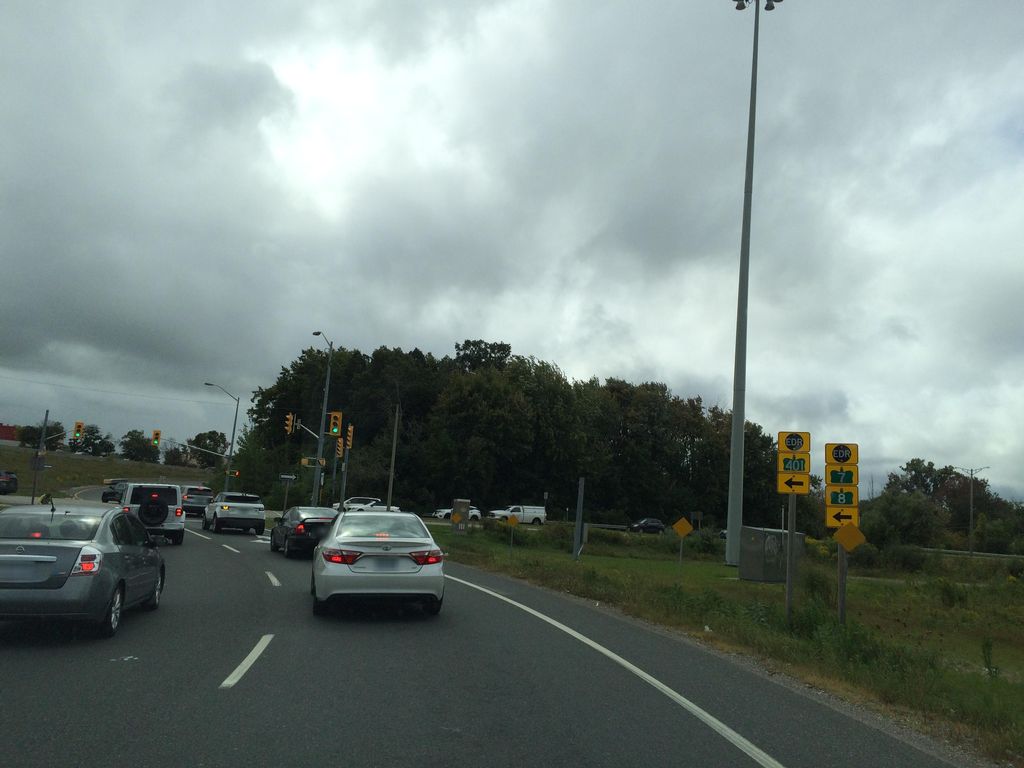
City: kitchener-waterloo